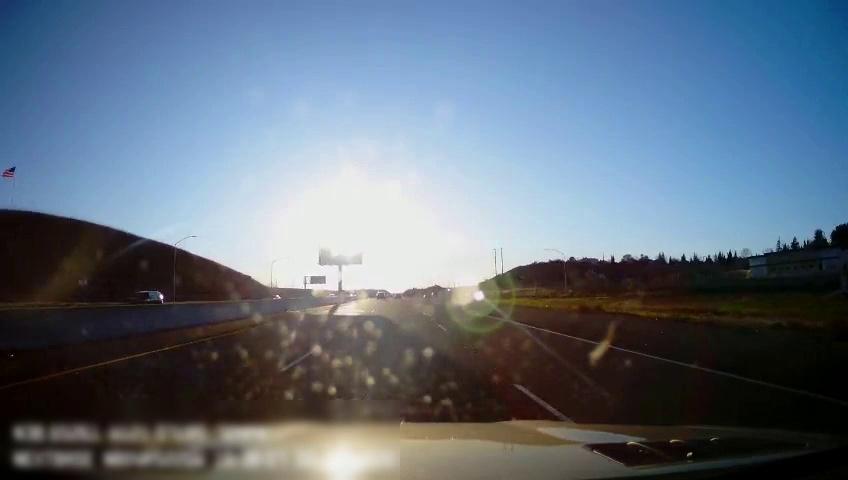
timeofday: Day
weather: Sunny
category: Drivable Space
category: Vehicles | SUV
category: Lanes | Current Lane
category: Lanes | Current Lane
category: Lanes | Alternate Lane
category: Lanes | Alternate Lane